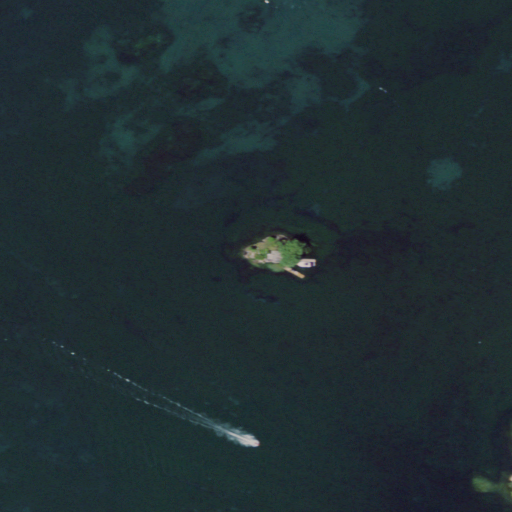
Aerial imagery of island in New York named Mosquito Island containing only open water